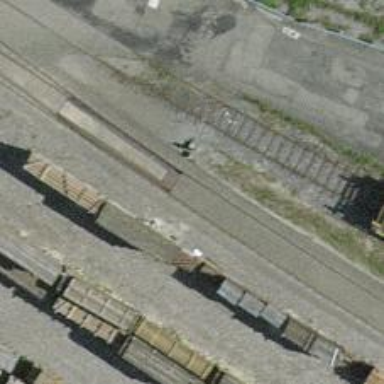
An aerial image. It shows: Railway switch.